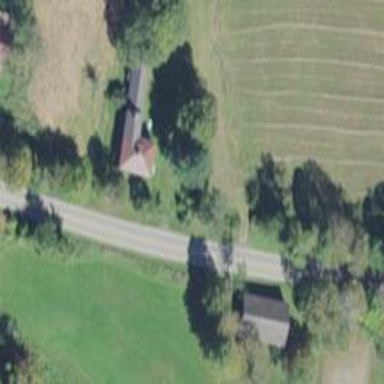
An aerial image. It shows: Simple and straightforward house.